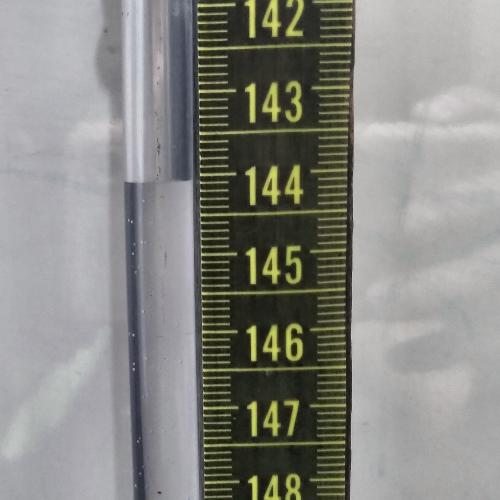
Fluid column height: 144.1 cm